Question: I used the JFileChooser.showOpenDialog to open the dialog box. When it is show up, there is "open" on the title of dialog box. I want to change it to be "Add" because my code is for adding a new file. Would someone tell me how to do it. Thanks in advance.
There is my dialog box.

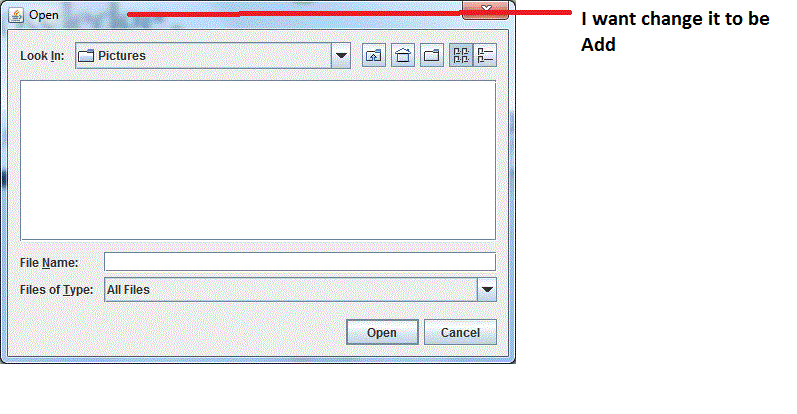
Answer: JFileChooser's showOpenDialog does not give you the option to change the title of the dialog box (see <URL> comes close:
'''
JFileChooser chooser = new JFileChooser();
FileNameExtensionFilter filter = new FileNameExtensionFilter(
"JPG & GIF Images", "jpg", "gif");
chooser.setFileFilter(filter);
chooser.setDialogTitle("Add new file");
int returnVal = chooser.showOpenDialog(parent);
'''